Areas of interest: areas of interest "Theater"
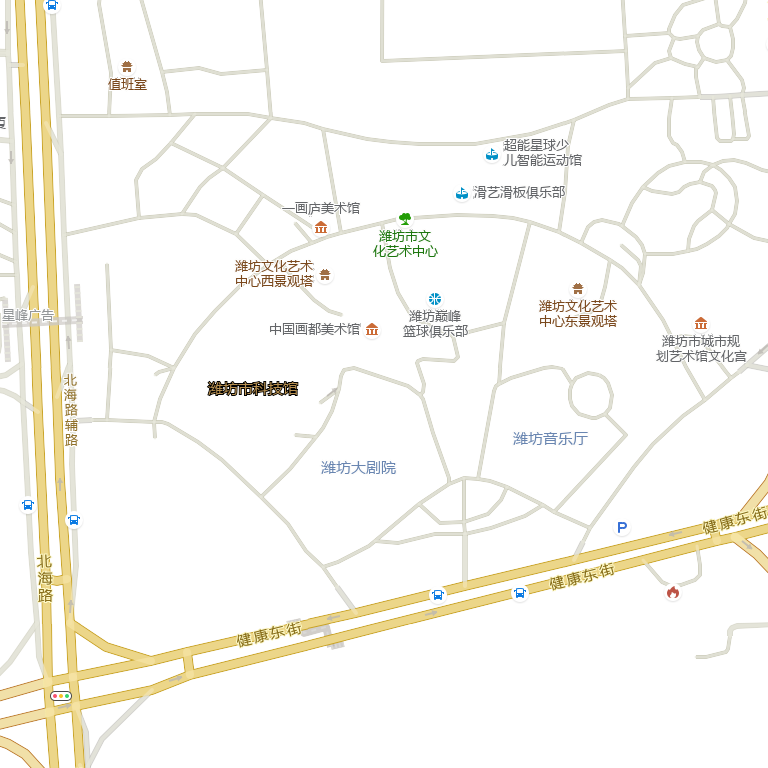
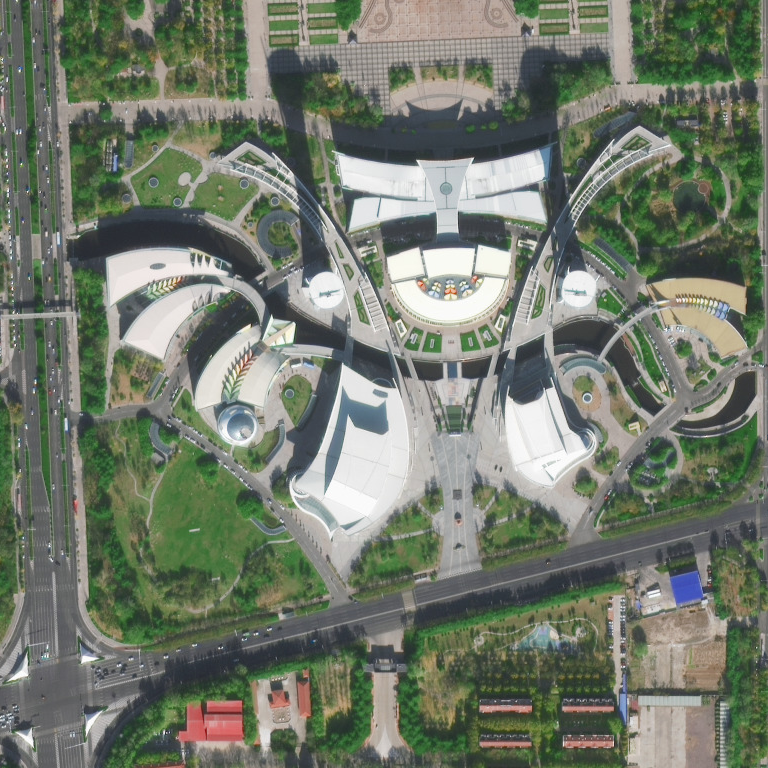